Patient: sex M, age 66
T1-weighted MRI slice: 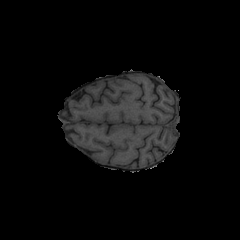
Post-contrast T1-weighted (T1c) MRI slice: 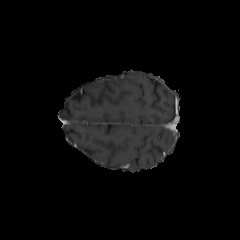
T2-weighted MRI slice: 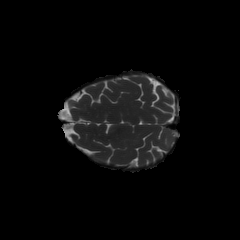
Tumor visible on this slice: no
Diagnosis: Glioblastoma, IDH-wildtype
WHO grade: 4